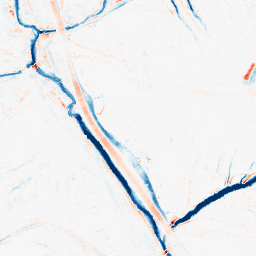
Category: morphological
Decomposition family: tophat_combined
Decomposition parameters: size: 5
Upsampling method: cubic_catmull_rom
Upsampling parameters: scale: 4
Upsampling scale: 4